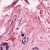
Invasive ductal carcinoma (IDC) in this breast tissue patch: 0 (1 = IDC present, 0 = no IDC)